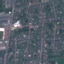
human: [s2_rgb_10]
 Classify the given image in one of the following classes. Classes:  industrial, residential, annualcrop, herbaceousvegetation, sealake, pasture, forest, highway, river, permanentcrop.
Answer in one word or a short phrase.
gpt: Residential